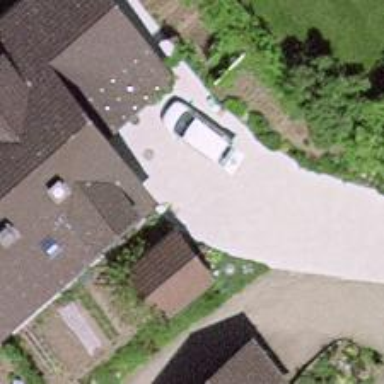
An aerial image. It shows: Paved driveway serving as service road.